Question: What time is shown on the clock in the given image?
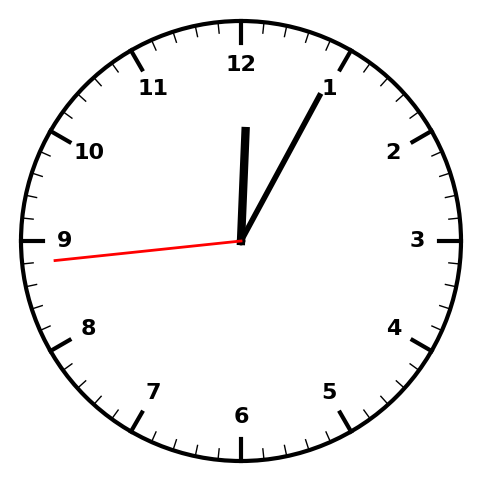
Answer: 12:04:44